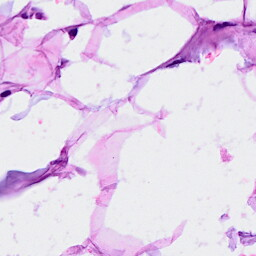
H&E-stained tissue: Breast